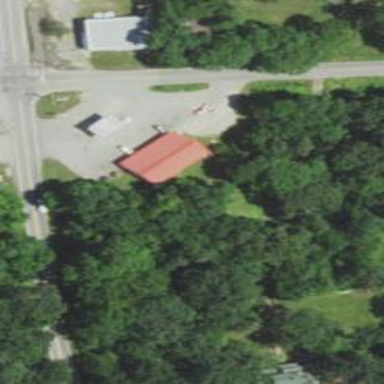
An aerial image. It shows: Convenience shop.